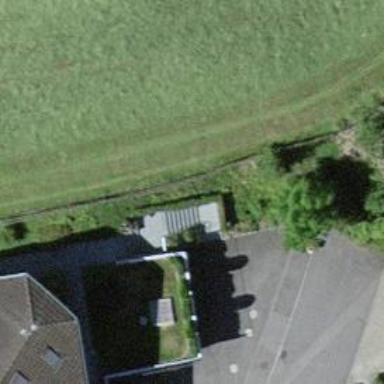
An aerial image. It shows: Set of steps on the road.